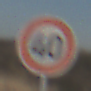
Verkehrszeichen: Geschwindigkeit40
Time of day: MorningAfternoon
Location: Outdoor (Nature)
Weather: PartlyCloudy
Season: NotSpecified
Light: Natural